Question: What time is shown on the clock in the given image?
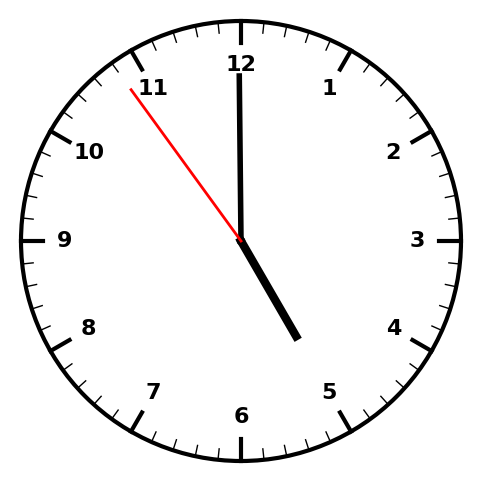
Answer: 04:59:54